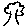
Label: tree